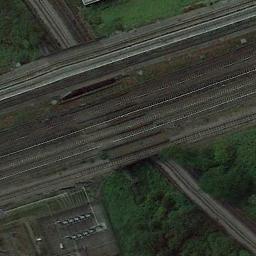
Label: railway